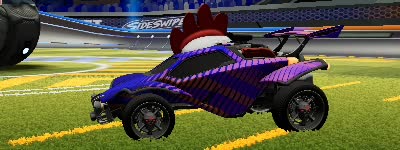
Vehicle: octane